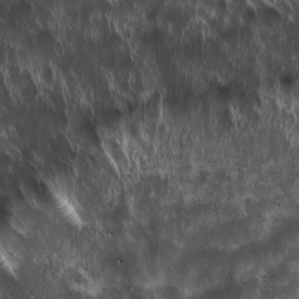
Label: non_frost